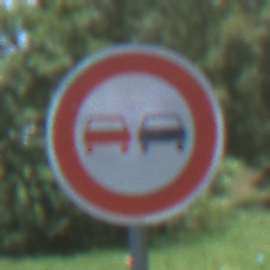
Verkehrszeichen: Ueberholverbot
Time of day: Midday
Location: Outdoor (Nature)
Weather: Clear
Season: Summer
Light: Natural